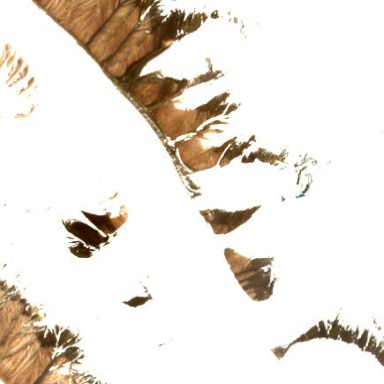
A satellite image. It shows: Stunning view of glacier.